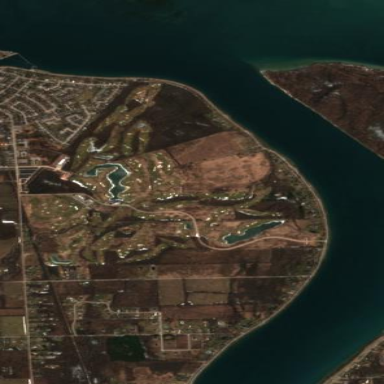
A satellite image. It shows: Golf course.